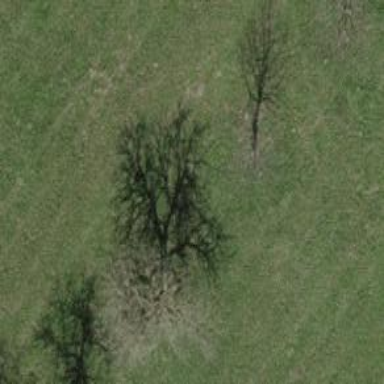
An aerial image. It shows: Beautiful tree in nature.